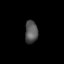
Tissue: lung
Cell type: Others
Senescence score: 0.1972
Nuclear area (px): 286
Mean DAPI intensity: 85.189